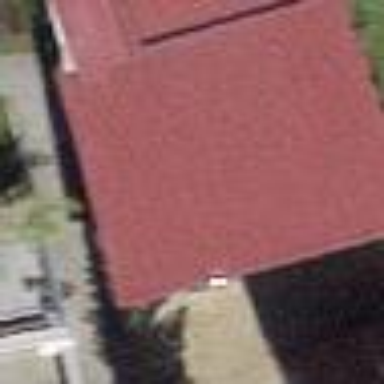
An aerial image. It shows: Carport structure.